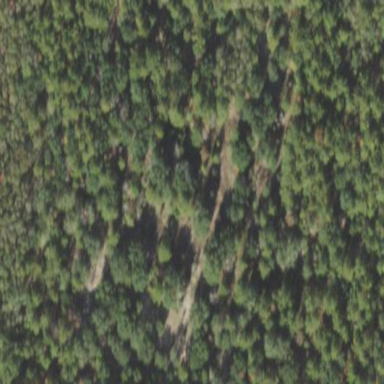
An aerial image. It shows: Woodland with needle-leaved trees.